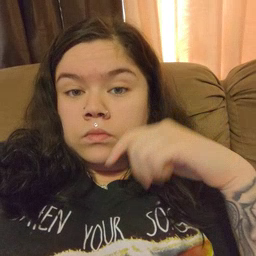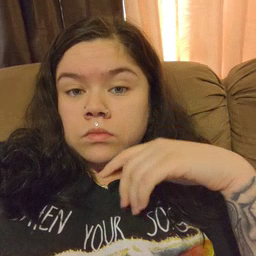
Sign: yellow